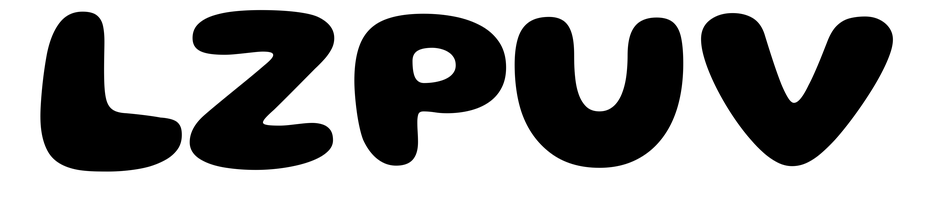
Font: Gluten_Bold